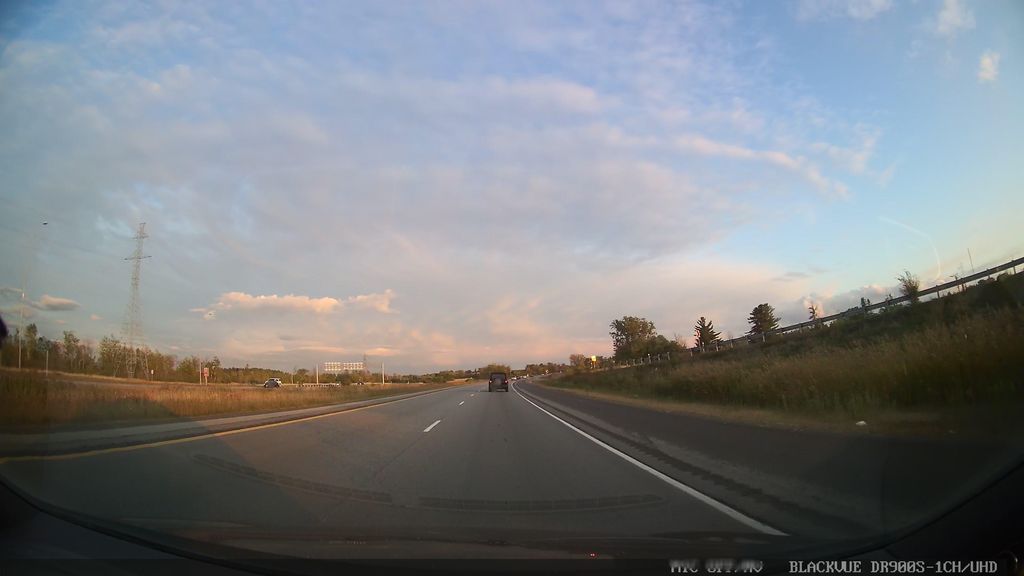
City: ottawa-gatineau